Question: What is the measurement shown in the image?
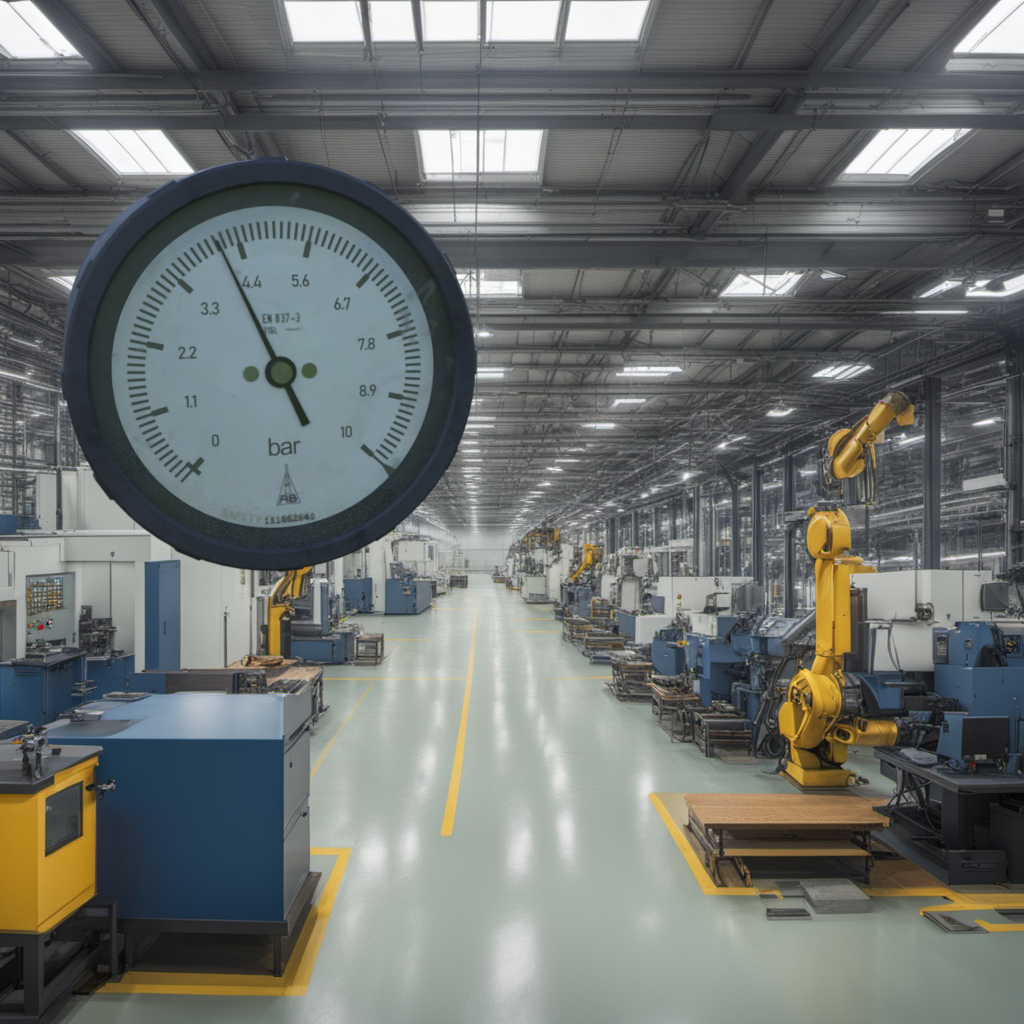
Answer: The result is 4.16
Question: What is the reading range of this measurement?
Answer: The range is from 0 to 10
Question: What is the minimum and maximum reading range of this measurement?
Answer: The minimum value is 0 and the maximum value is 10